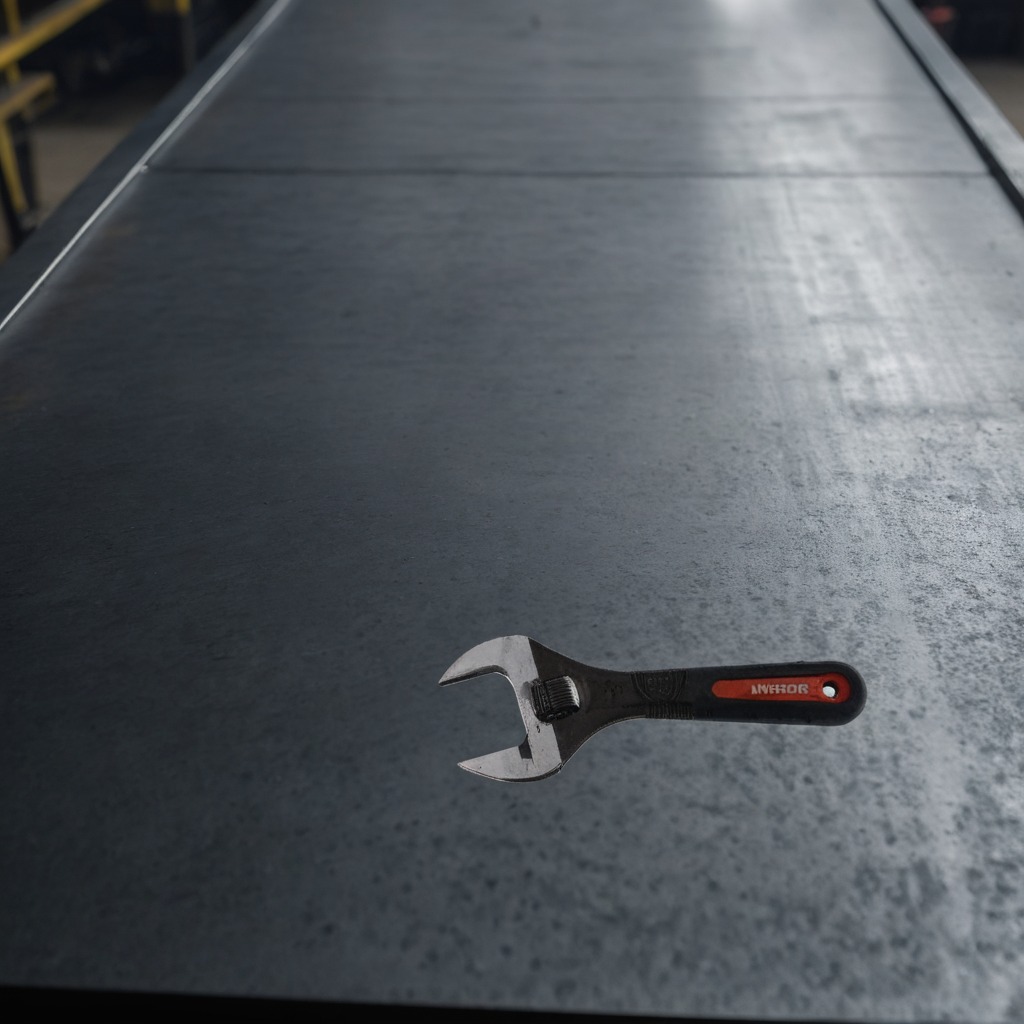
An wrench is lying on the cold steel table in a mining workshop.